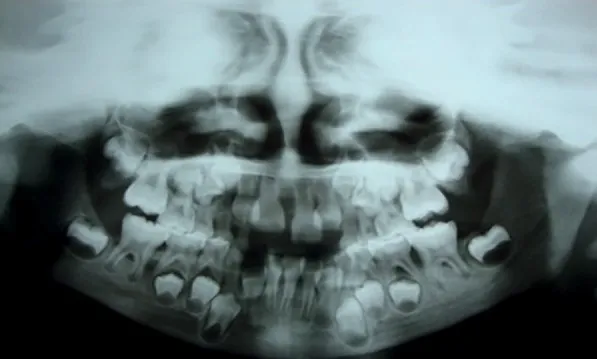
Panoramic radiograph showing bone loss, especially between permanent
incisors and molars.
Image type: radiology (x_ray)